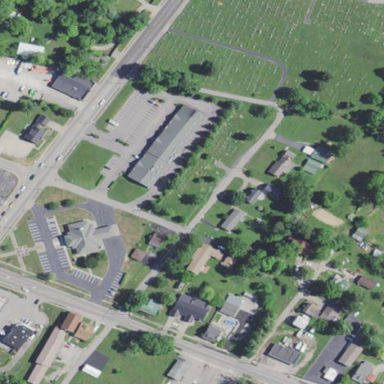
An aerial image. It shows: Cemetery or graveyard.